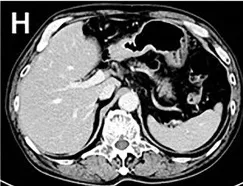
Gd-EOB-DTPA enhanced MRI of this patient. Equivalent phases. No enhancement was detected.
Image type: radiology (ct)